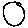
Label: circle